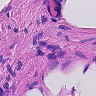
Metastatic tissue present: no